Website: lowes
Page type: billing-address
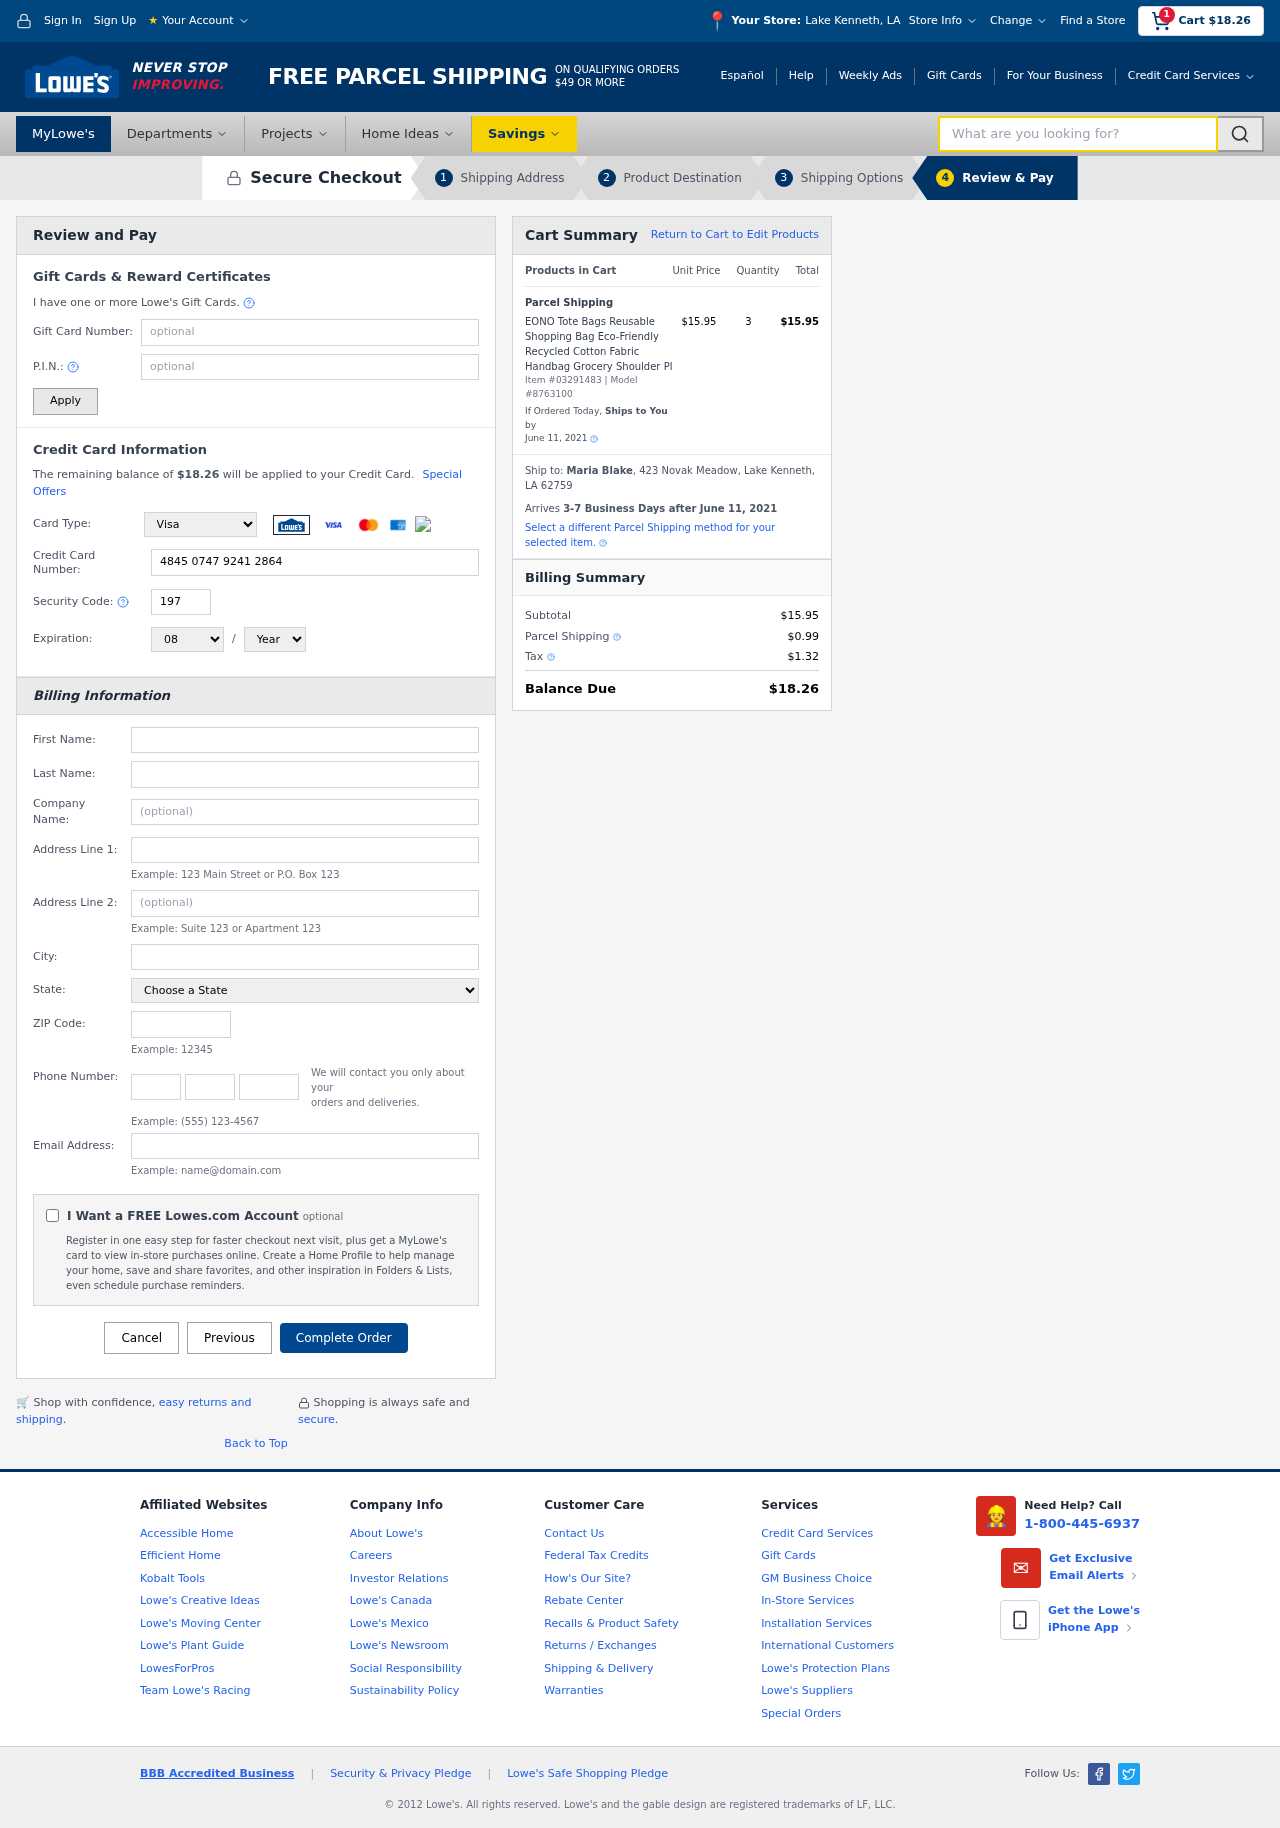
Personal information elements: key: PII_CARD_CVV
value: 197
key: PII_CARD_EXPIRY_MONTH
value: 08
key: PII_CARD_EXPIRY_YEAR
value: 30
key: PII_CARD_NUMBER
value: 4845 0747 9241 2864
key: PII_CARD_TYPE
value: Visa
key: PII_CITY
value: Lake Kenneth
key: PII_CITY_STATE
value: Lake Kenneth, LA
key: PII_EMAIL
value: maria_blake@yahoo.com
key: PII_FIRSTNAME
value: Maria
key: PII_FULLNAME
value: Maria Blake
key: PII_LASTNAME
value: Blake
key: PII_PHONE_AREA
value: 970
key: PII_PHONE_PREFIX
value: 976
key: PII_PHONE_SUFFIX
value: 0671
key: PII_POSTCODE
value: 62759
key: PII_STATE
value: Louisiana
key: PII_STREET
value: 423 Novak Meadow
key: PII_STREET2
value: Suite 220
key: PII_CITY_STATE_ZIP
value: Lake Kenneth, LA 62759
Product elements: key: PRODUCT1_NAME
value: EONO Tote Bags Reusable Shopping Bag Eco-Friendly Recycled Cotton Fabric Handbag Grocery Shoulder Pl
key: PRODUCT1_PRICE
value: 15.95
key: PRODUCT1_QUANTITY
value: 3
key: PRODUCT_ITEM_NUMBER
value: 03291483
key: PRODUCT_MODEL_NUMBER
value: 8763100
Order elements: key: ORDER_SUBTOTAL
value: $18.26
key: ORDER_TOTAL
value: $18.26
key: ORDER_SHIPPING_DATE
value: June 11, 2021
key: ORDER_SUBTOTAL
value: $15.95
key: ORDER_DELIVERY_DATE
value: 3-7 Business Days after June 11, 2021
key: ORDER_SHIPPING_DATE2
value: June 11, 2021
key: ORDER_SUBTOTAL2
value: $15.95
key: ORDER_SHIPPING_COST
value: $0.99
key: ORDER_TAX
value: $1.32
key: ORDER_TOTAL2
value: $18.26
Search elements: key: HEADER_SEARCH
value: What are you looking for?